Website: crate-barrel
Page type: payment
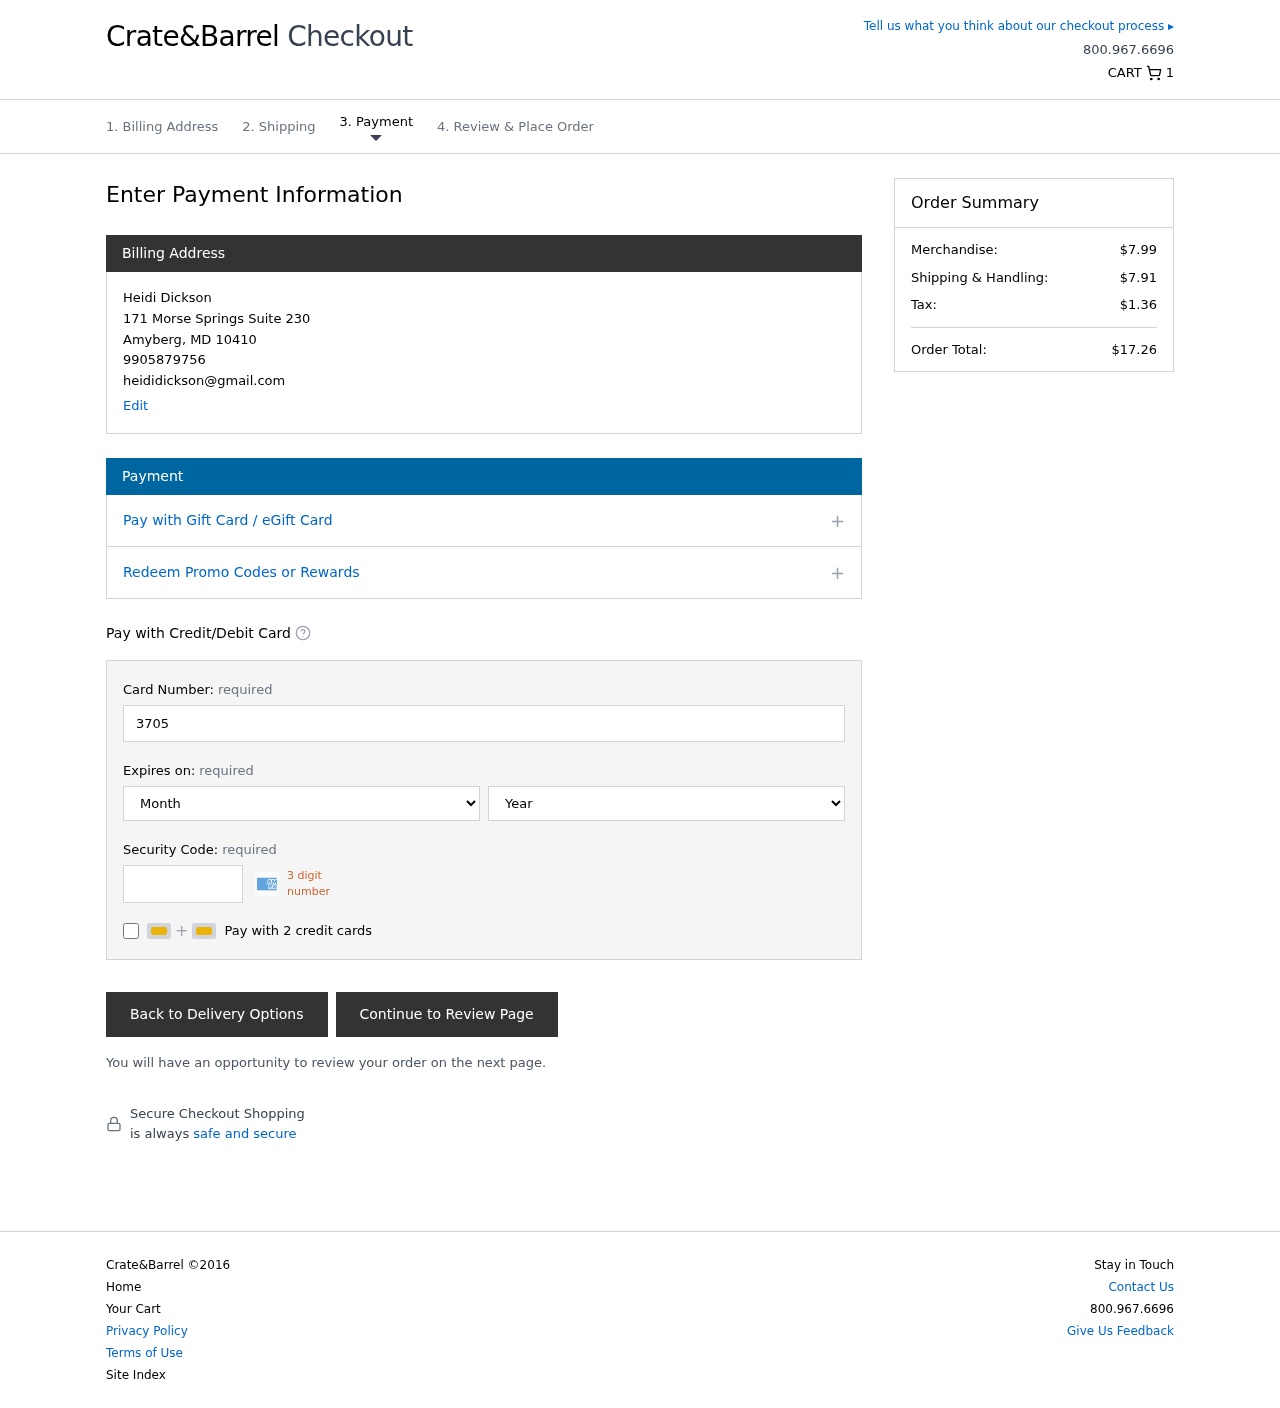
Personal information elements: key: PII_CARD_CVV
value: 5042
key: PII_CARD_EXPIRY_MONTH
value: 03
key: PII_CARD_EXPIRY_YEAR
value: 28
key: PII_CARD_NUMBER
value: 3705 1260 6028 740
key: PII_CITY
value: Amyberg
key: PII_EMAIL
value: heididickson@gmail.com
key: PII_FULLNAME
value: Heidi Dickson
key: PII_PHONE
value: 9905879756
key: PII_POSTCODE
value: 10410
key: PII_STATE_ABBR
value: MD
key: PII_STREET
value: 171 Morse Springs Suite 230
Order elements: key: ORDER_NUM_ITEMS
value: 1
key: ORDER_SUBTOTAL
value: $7.99
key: ORDER_SHIPPING_COST
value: $7.91
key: ORDER_TAX
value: $1.36
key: ORDER_TOTAL
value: $17.26